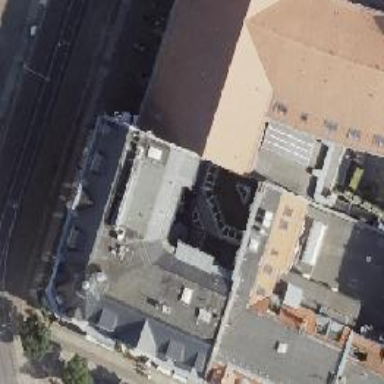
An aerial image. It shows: Building with apartments. The roof is made of slate.